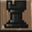
Piece: bR